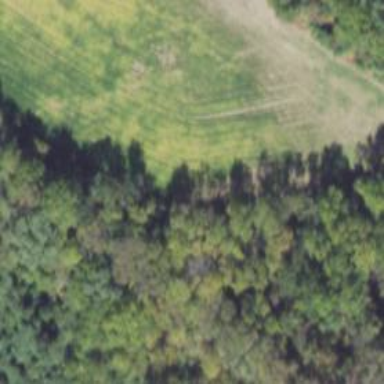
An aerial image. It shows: Hiking path trailblazed through the wilderness.